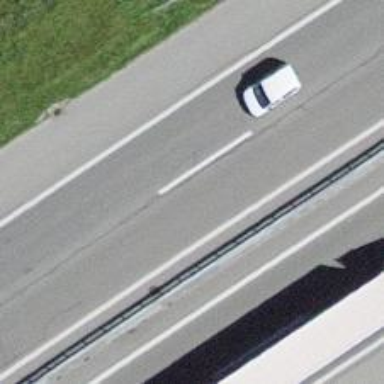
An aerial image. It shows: Asphalt motorway.